Interaction volume radius: 10 \u00c5
Interaction volume height: 25 \u00c5
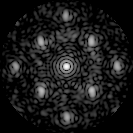
Disorder parameter: 0.3779